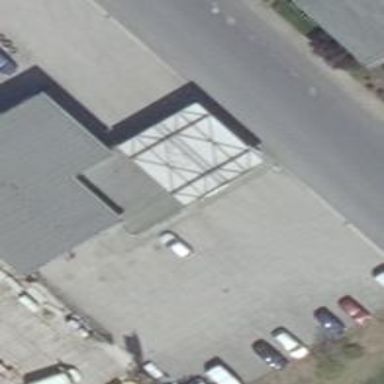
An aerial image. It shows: Fuel station.